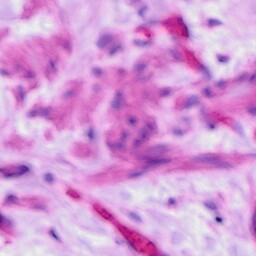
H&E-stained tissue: Ovarian